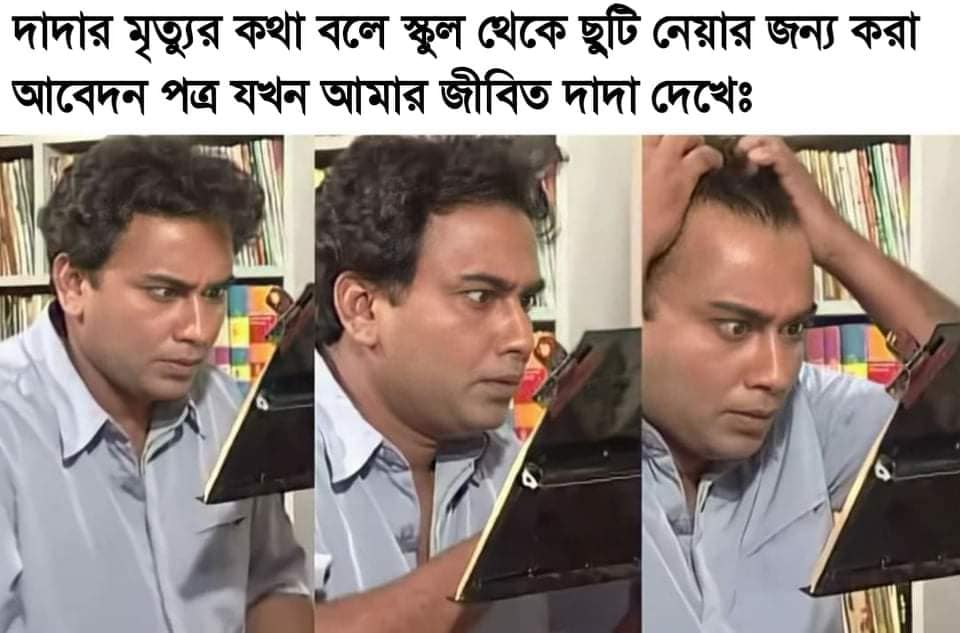
Caption: দাদার মৃত্যুর কথা বলে স্কুল থেকে ছুটি নেয়ার জন্য করা আবেদন পত্র যখন আমার জীবিত দাদা দেখেঃ
Label: non-hate